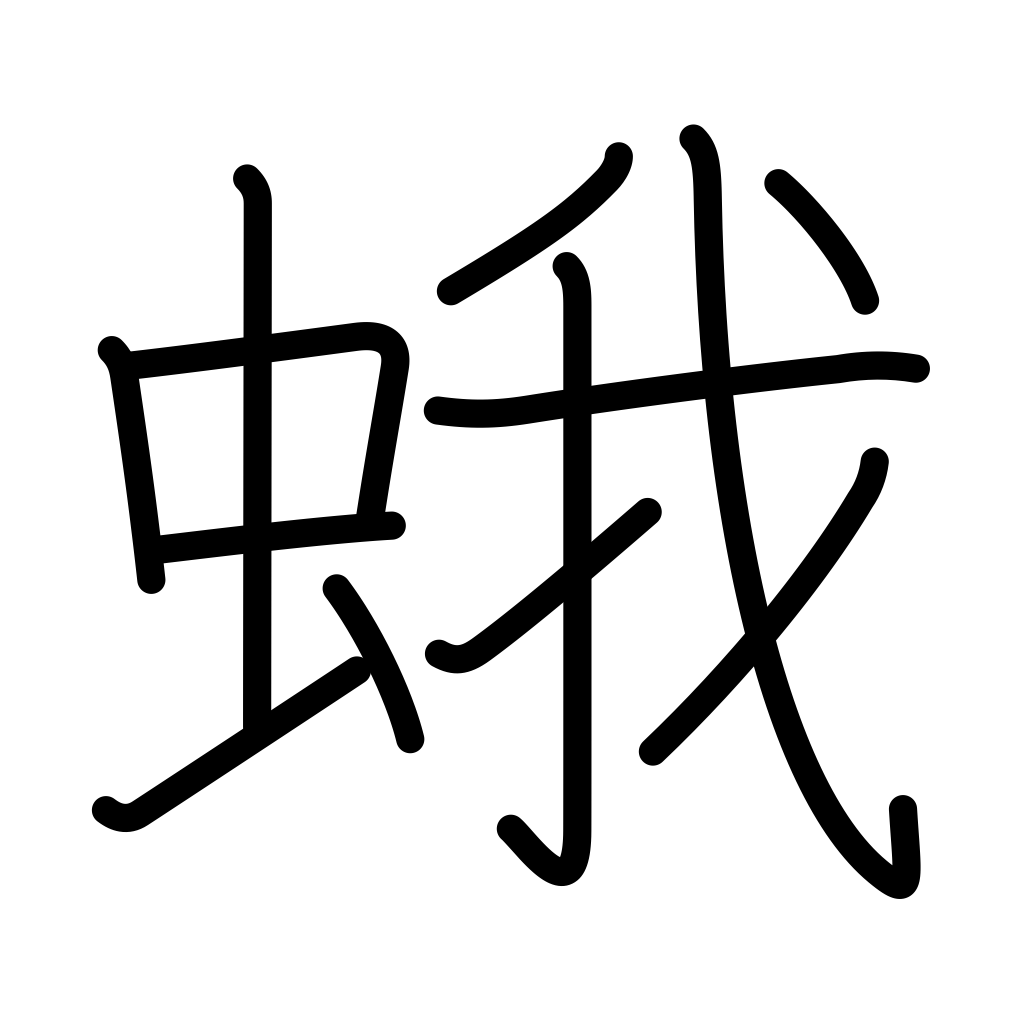
Meaning: moth